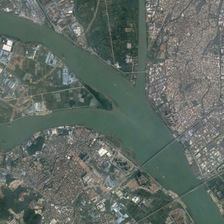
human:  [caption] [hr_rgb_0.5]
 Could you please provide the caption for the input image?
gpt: many buildings are in two sides of a river with three branches .

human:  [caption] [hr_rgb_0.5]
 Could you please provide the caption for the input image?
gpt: many buildings are in two sides of a river with three branches .

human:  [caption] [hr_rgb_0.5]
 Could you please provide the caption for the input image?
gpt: many buildings are in two sides of a river with three branches .

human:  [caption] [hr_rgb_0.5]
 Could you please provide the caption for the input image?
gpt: many buildings are in two sides of a river with three branches .

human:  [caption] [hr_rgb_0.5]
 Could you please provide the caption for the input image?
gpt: many buildings are in two sides of a river with three branches .